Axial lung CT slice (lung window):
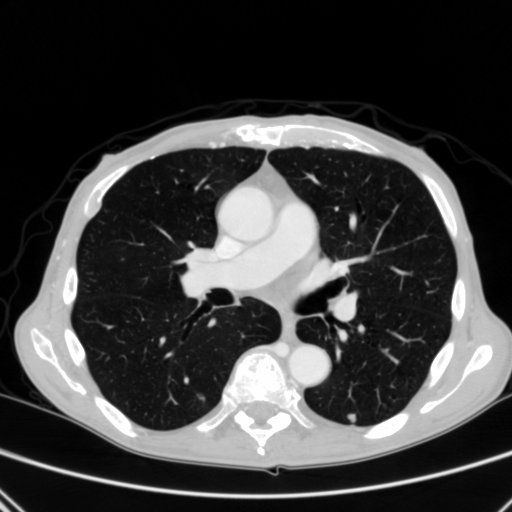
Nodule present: yes
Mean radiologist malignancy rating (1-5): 3.25